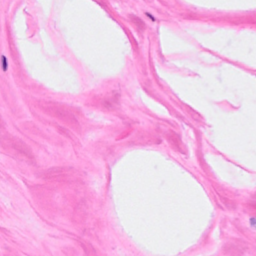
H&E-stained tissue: Breast